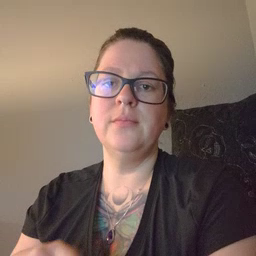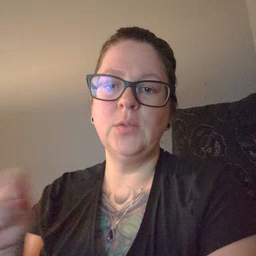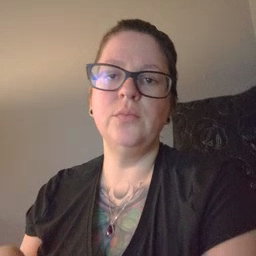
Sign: pencil